Question: I want to use a google maps v3 terrain map with own styles as an own mapType.
I started with this code:
'''
var mapOptions = {
scrollwheel: false,
mapTypeId: google.maps.MapTypeId.TERRAIN,
styles: styles
};
'''
It shows my terrain with my own styles. Thats okay!
Now, i want too add this to the mapTypeIds
'''
var styledMap = new google.maps.StyledMapType(styles, {
name: "NSW"
});
var mapOptions = {
scrollwheel: false,
mapTypeControlOptions: {
mapTypeIds: [google.maps.MapTypeId.TERRAIN, 'map_style']
}
};
var map = new google.maps.Map(map_id[0],
mapOptions);
map.mapTypes.set('map_style', styledMap);
map.setMapTypeId('map_style');
'''
The problem is, google maps uses "ROADMAP" for the "StyledMapType" and i've no idea how to change this to "TERRAIN". Is that even possible?

As you can see, "roadmap" is default. In the main.js from the google maps api there is the line:
'''
k=c.baseMapTypeId||"roadmap"
'''
So, what is the baseMapTypeId? The one, which i set in the mapOptions like:
'''
mapTypeId: google.maps.MapTypeId.TERRAIN
'''
???
May, this helps to solve my Problem.
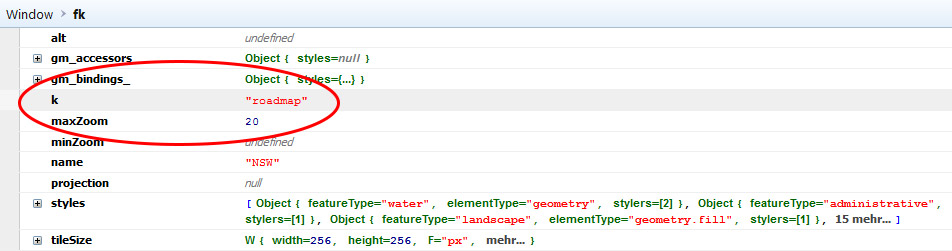
Answer: You can do it this way:
'''
var styles = [{
"stylers": [{
"saturation": -100
}]
}];
var styledMap = new google.maps.StyledMapType(styles, {
name: "Name of your style"
});
var myLatlng = new google.maps.LatLng(10, 10);
var map = new google.maps.Map(document.getElementById("map-canvas"), {
scrollwheel: false,
center: myLatlng,
zoom: 10
});
map.mapTypes.set('NSW', styledMap);
var mapTypeControlOptions = {
mapTypeControlOptions: {
mapTypeIds: [google.maps.MapTypeId.TERRAIN, 'NSW']
}
};
map.setOptions(mapTypeControlOptions);
'''
Note that the name of your 'StyledMapType' is the name that will be displayed on the map, and the 'id' of your 'MapStyle' that you declare with the 'set' method is what you need to use to reference your map style.
Hope this helps!
<URL>
If you want to apply custom styles over the 'TERRAIN' map style, you could do it by setting the 'styles' of the current map type. You can add a custom control to your map to handle the toggling.
<URL>